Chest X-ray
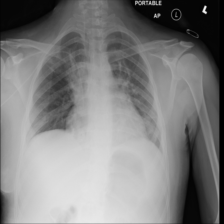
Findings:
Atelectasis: positive
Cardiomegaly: negative
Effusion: negative
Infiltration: positive
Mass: negative
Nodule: negative
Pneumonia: negative
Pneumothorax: negative
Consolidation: negative
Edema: negative
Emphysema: negative
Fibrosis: negative
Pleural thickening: negative
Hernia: negative